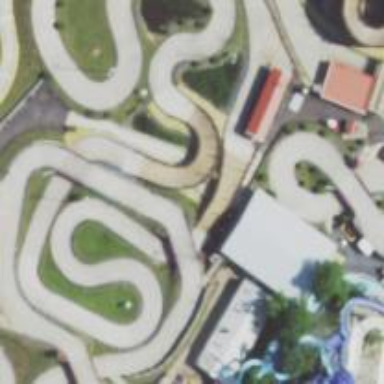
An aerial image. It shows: Karting raceway bridge.